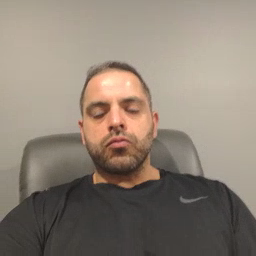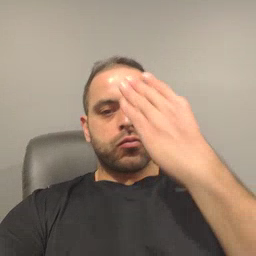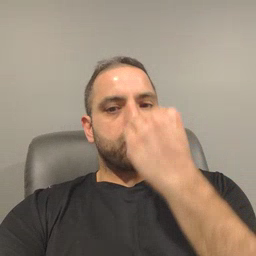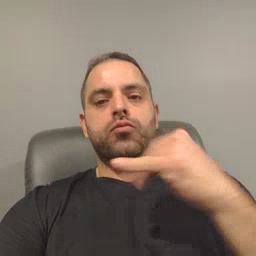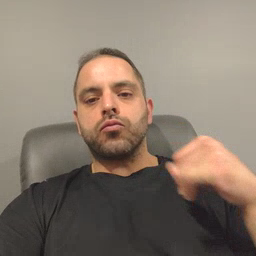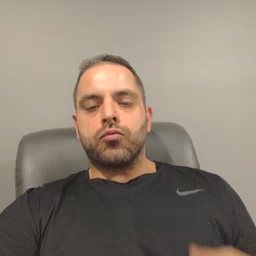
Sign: pajamas